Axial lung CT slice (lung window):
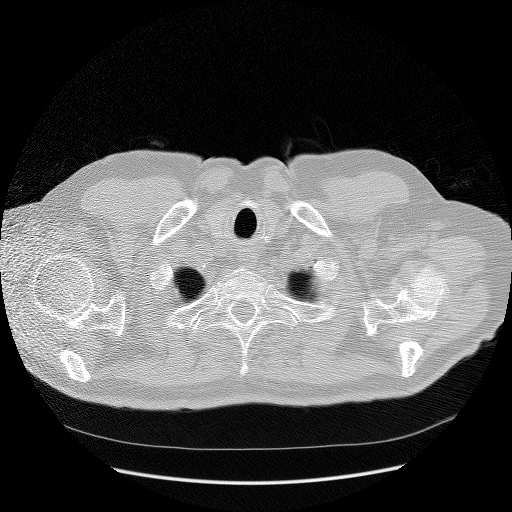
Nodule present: no